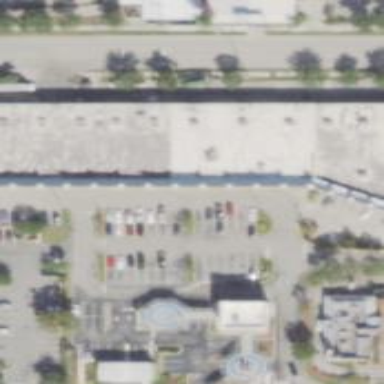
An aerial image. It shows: Marketplace building.